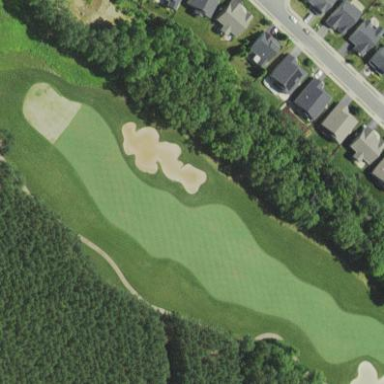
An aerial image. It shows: Rough area on grassy golf course.